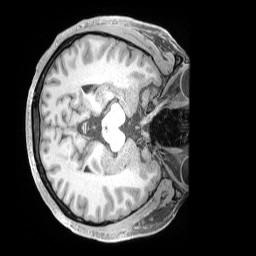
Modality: T1w
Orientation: axial
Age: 38
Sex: male
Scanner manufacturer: siemens
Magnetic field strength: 3 T
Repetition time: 2 s
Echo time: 0.00211 s